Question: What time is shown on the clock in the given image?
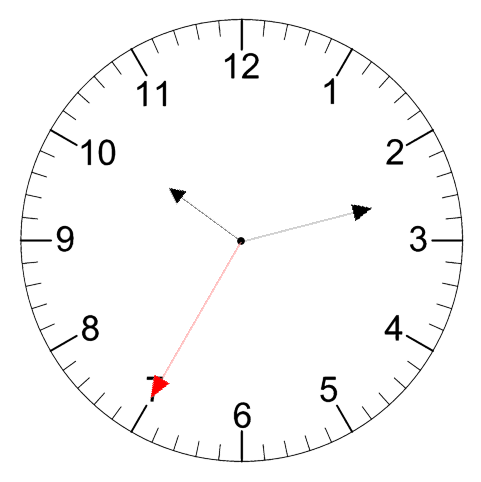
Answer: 10:12:35